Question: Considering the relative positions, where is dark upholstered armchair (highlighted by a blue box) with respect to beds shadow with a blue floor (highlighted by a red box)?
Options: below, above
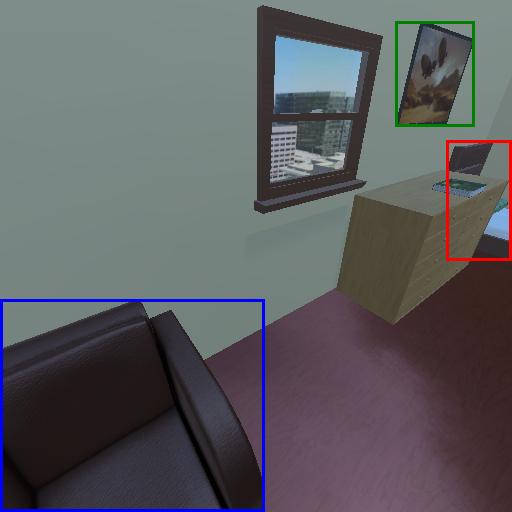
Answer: below